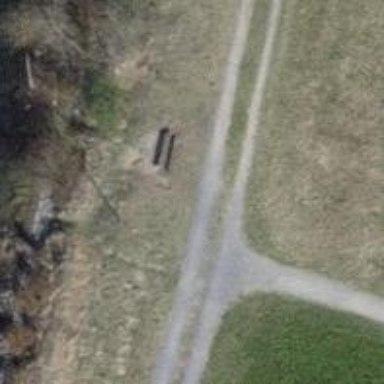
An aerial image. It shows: Brown bench in the vicinity.